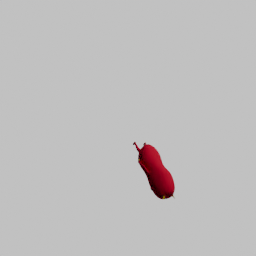
Label: animals